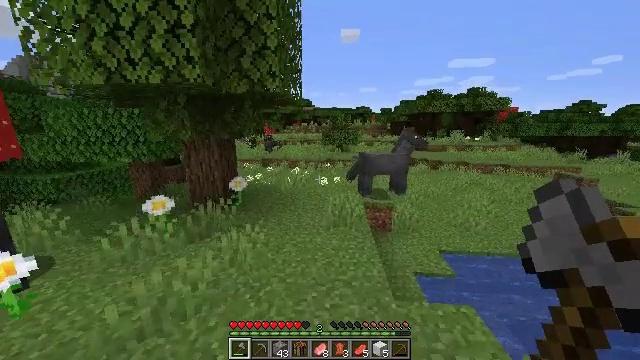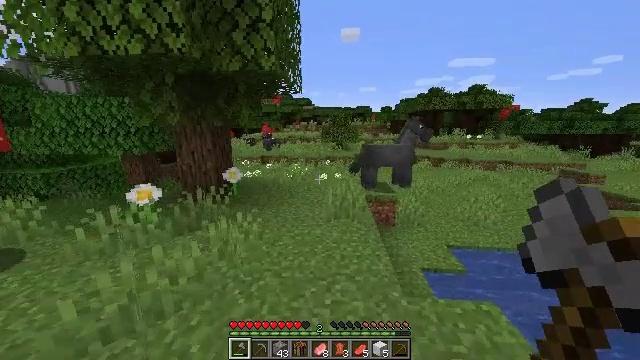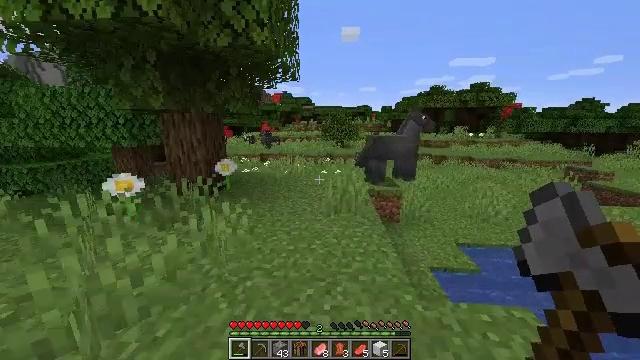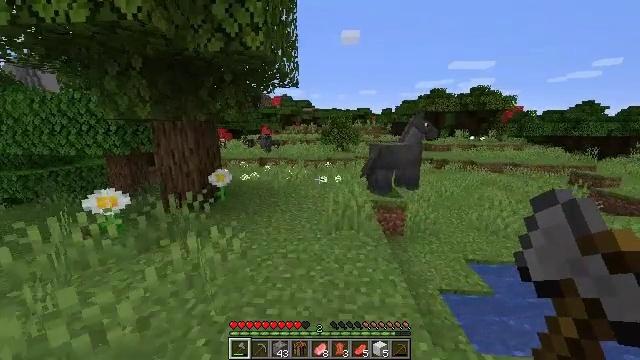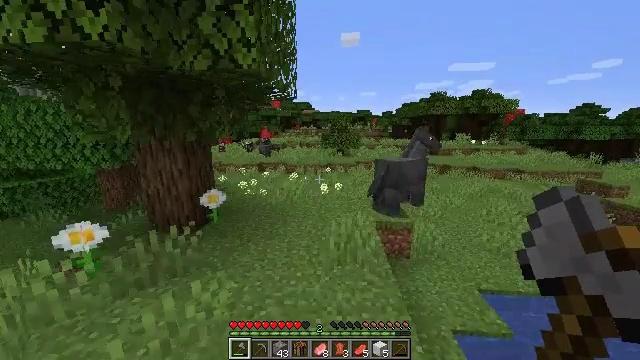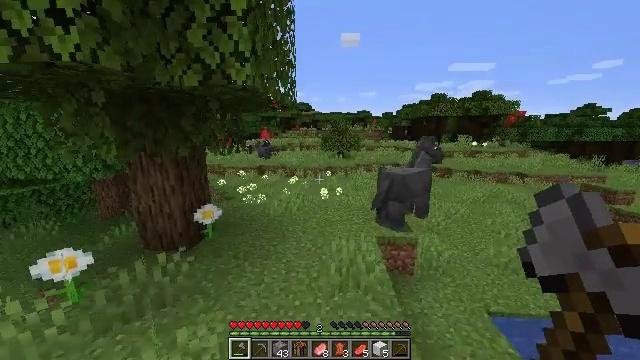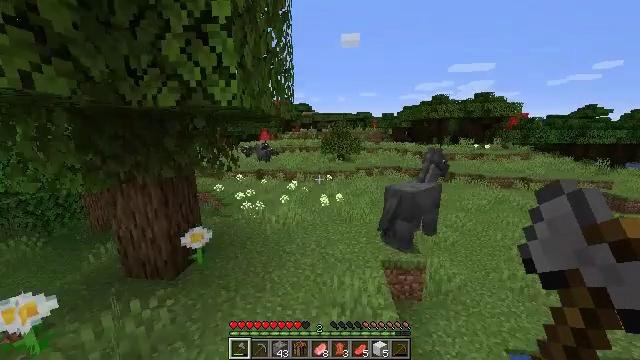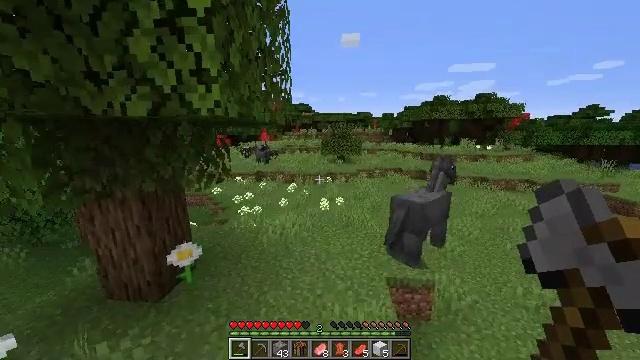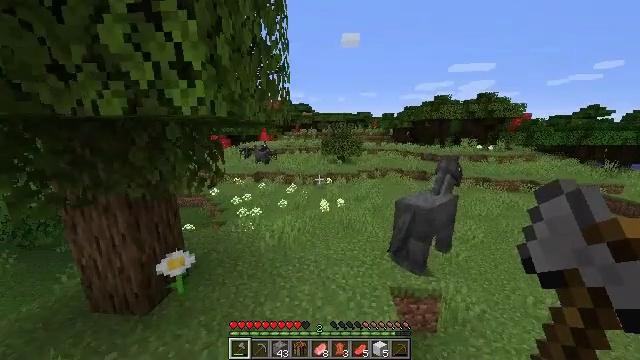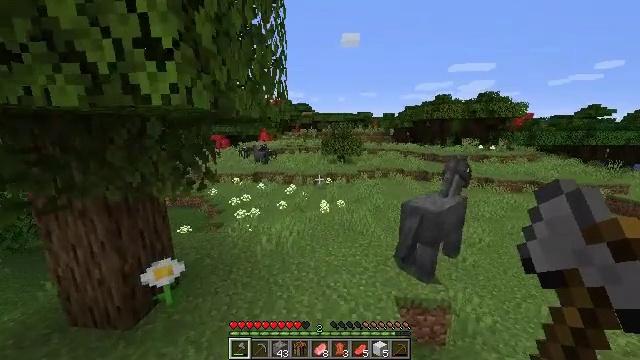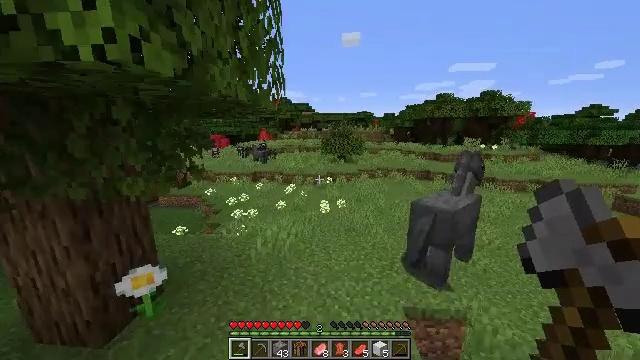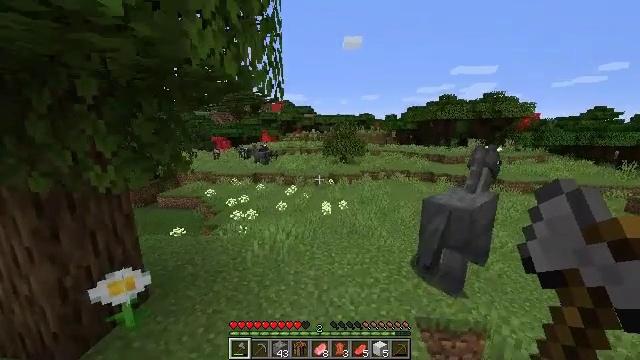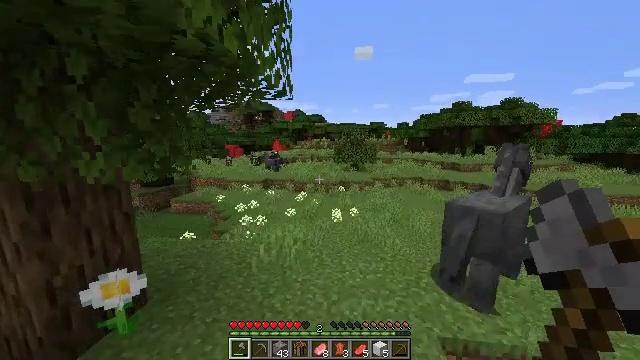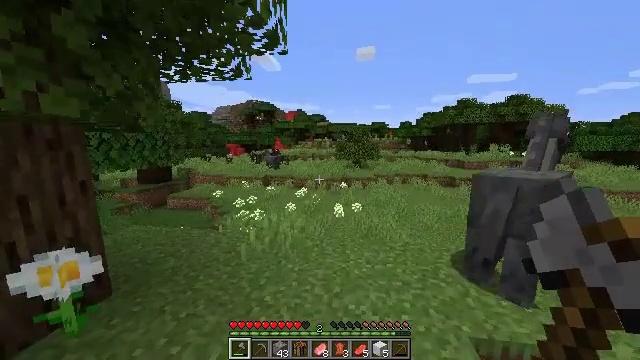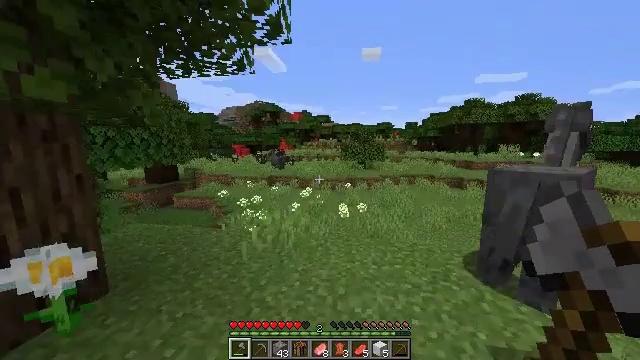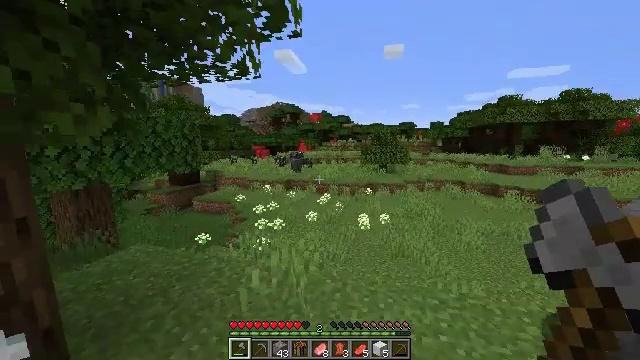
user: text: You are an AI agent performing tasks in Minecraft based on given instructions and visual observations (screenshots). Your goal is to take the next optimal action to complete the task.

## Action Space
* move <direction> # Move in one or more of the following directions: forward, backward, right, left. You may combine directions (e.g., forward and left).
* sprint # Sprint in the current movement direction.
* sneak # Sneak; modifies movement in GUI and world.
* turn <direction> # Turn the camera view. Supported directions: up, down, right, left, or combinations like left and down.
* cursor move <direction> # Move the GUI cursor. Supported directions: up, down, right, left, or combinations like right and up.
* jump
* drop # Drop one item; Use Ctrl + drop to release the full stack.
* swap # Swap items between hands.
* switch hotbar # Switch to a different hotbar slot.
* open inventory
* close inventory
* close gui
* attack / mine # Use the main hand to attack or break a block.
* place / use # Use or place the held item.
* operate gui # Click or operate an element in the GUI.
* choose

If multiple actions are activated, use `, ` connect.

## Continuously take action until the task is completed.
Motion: motion action
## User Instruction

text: Mine the red mushroom block in the forest.
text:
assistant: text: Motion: move forward, sprint, jump
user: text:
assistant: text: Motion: move forward, sprint, jump
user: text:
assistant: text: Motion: move forward, sprint, jump
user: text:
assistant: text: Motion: move forward, sprint, jump
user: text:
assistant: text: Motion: move forward, sprint, jump
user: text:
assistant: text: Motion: move forward, sprint, jump
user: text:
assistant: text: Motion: move forward, sprint, jump
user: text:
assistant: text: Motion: move forward, sprint, jump
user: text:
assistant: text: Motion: move forward, sprint, jump
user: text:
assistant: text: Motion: move forward, sprint, jump
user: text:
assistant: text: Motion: move forward, sprint, jump
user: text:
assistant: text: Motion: move forward, turn left and up, jump
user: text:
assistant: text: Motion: move forward, jump
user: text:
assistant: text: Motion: move forward, turn left, jump
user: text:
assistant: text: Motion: move forward, turn left, jump
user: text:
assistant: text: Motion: move forward, turn left, jump
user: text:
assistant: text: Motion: move forward, jump
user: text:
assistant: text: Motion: move forward, turn left, jump
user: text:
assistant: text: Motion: move forward, turn left, jump
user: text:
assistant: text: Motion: move forward, jump
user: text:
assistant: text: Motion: move forward, jump
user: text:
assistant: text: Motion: move forward, turn left, jump
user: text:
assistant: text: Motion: move forward, turn left, jump
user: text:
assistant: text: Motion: move forward, sprint, turn left, jump
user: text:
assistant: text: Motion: move forward, sprint, jump
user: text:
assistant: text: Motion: move forward, sprint, jump
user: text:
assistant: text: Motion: move forward, sprint, jump
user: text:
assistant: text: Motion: move forward, sprint, jump
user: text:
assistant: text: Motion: move forward, sprint, jump
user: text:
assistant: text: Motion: move forward, sprint, jump